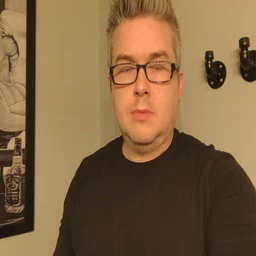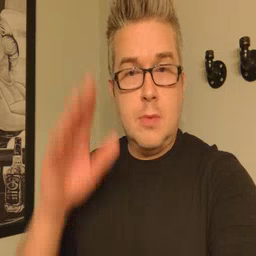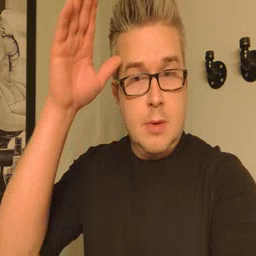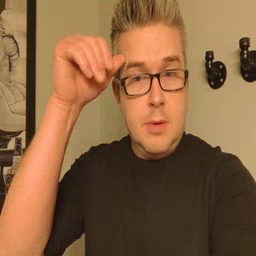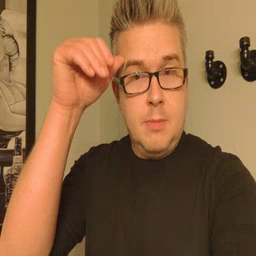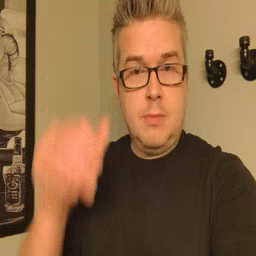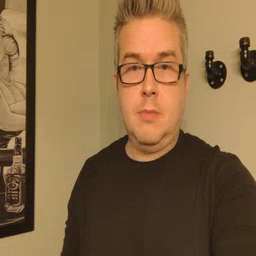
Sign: donkey